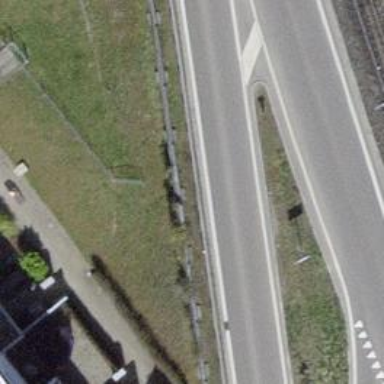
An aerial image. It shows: Asphalt road classified as primary highway.